Question: I came across a weird problem when trying to use TCPDF to create pdf off of my html. I am using
'''
$pdf->writeHTML($myHTML, true, 0, true, 0);
'''
to write my html content and within the pdf

'''
<tr>
<td style="width: 2%"></td>
<td style="width: 48%;text-align: left;">
<?php echo $text; ?>
<br />
<table>
<tr>
<td style="width:10px;"></td>
<td style="font-size: 22px;"><?php echo $comment;?></td>
</tr>
</table>
</td>
<td style="width: 8%;"><?php echo $dur?></td>
<td style="width: 8%;"><?php echo ''; ?></td>
<td style="width: 12%;"><?php echo $xyz; ?></td>
<td style="width: 11%;"><?php echo Price(); ?></td>
<td style="width: 11%;"><?php echo new_Price() : ''; ?></td>
</tr>
'''
Here we can see in image, When the text in the cell is longer than width; line breaks, and disregards the td with width 2% in this case before .
Same goes for another text below in '$comment', before it disregards the td.
how can I make it all align properly.
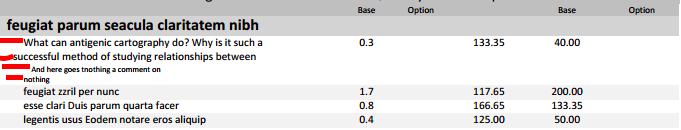
Answer: ## Still open for an answer
I still haven't been able to find a definite better answer. I am posting this answer incase someone else is facing the same problem and is looking for urgent solution.
'''
<td style="width: 48%;text-align: left;">
<?php echo wordwrap($text, '70',"<br \>
&nbsp;&nbsp;&nbsp;"); ?>
<br />
<table>
<tr>
<td style="width:10px;"></td>
<td style="font-size: 22px;"><?php echo wordwrap($comment, '70',"<br \>
&nbsp;&nbsp;&nbsp;"); ?></td>
</tr>
</table>
</td>
'''